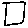
Label: square